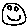
Label: smiley face